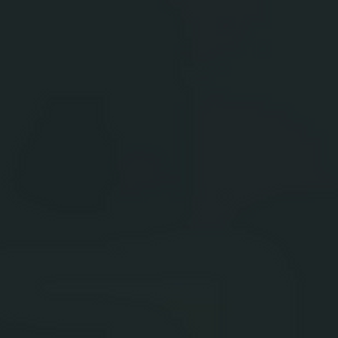
Label: other